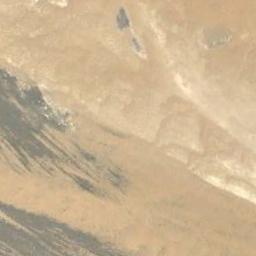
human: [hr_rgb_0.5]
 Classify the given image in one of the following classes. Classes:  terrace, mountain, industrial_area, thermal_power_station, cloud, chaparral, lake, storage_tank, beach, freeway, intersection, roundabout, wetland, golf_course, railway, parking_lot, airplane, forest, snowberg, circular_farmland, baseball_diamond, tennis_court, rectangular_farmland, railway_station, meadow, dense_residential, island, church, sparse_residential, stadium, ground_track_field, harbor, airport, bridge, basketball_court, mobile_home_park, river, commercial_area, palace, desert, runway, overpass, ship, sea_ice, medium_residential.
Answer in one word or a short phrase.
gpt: desert